Question: I am currently trying to create a list of people with this model
'''
{firstName: "", lastname: "", address:""}
'''
in a multi value Select.
In my viewModel I have a field called selectedItem and I set that to null because there is nothing selected to start with.
On my view I am able to set selectedItem to the item that is selected in my Select element, I then want to display the properties of the selectedItem on screen, the way I tried this is
'''
<p data-bind="text: selectedItem.firstName">First Name</p>
<p data-bind="text: selectedItem.lastName">Last Name</p>
<p data-bind="text: selectedItem.address">Address</p>
'''
but it says this in the console
'''
Unable to process binding "text: function (){return selectedItem.firstName }"
Message: Cannot read property 'firstName' of undefined;
'''
which stops all the other bindings from happening (I have a delete button further on).

The console message seems to indicate the viewModel is processed after the page is or something to that effect cause otherwise it would be complaining about null values right??? Is there anyway to have the binding be ignored if selectedItem is undefined/null or am I trying this the wrong way?
Edit: <URL> but I noticed it doesn't behave 100% the same as the node-webkit environment I am using, it receives all the data of the first item in the list but then nothing else does
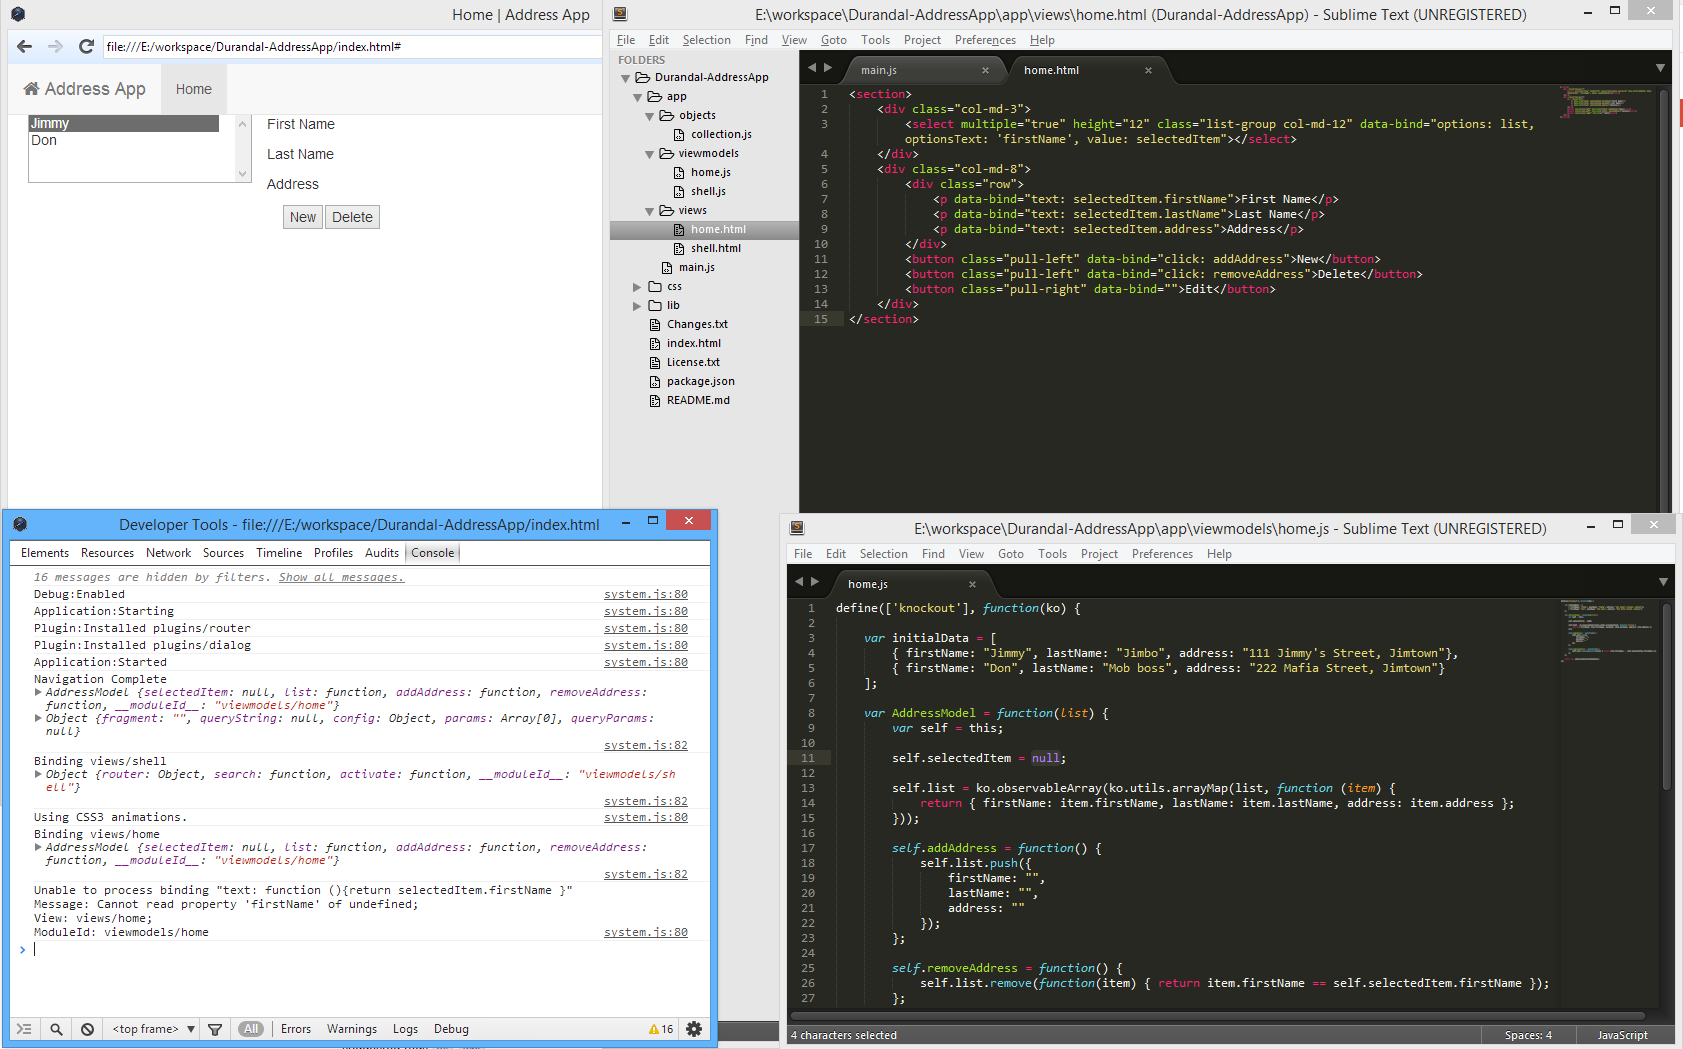
Answer: First you have to make 'selectedItem' to an observable to be notified when it is changes:
'''
self.selectedItem = ko.observable(null);
'''
Then you need to handle the case when the 'selectedItem' is empty in your bindings with:
'''
<div class="col-md-8">
<p data-bind="text: selectedItem() && selectedItem().firstName">First Name</p>
<p data-bind="text: selectedItem() && selectedItem().lastName">Last Name</p>
<p data-bind="text: selectedItem() && selectedItem().address">Address</p>
</div>
'''
However a more proper solution would be to use the <URL> which takes care of the case when the 'selectedItem' is 'null' and also reduces the repetition:
'''
<div class="col-md-8" data-bind="with: selectedItem">
<p data-bind="text: firstName">First Name</p>
<p data-bind="text: lastName">Last Name</p>
<p data-bind="text: address">Address</p>
</div>
'''
Demo <URL>.